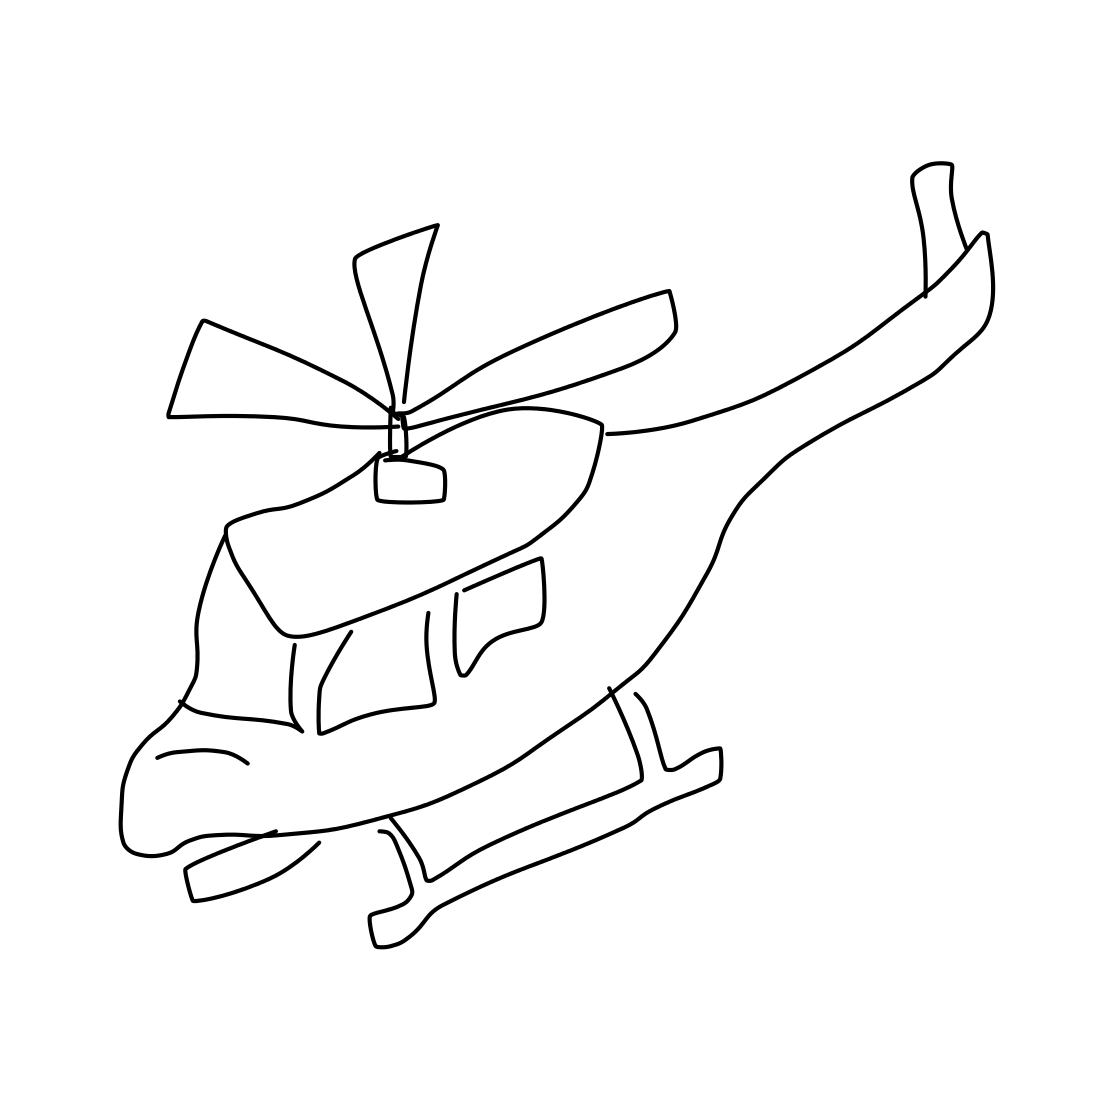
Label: helicopter